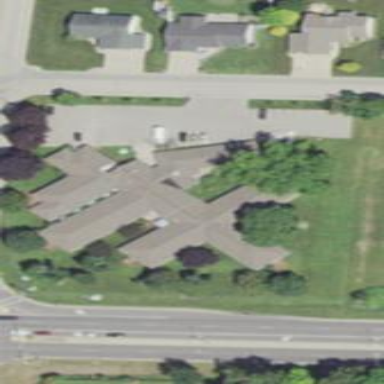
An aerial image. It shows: Building.